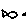
Label: fish